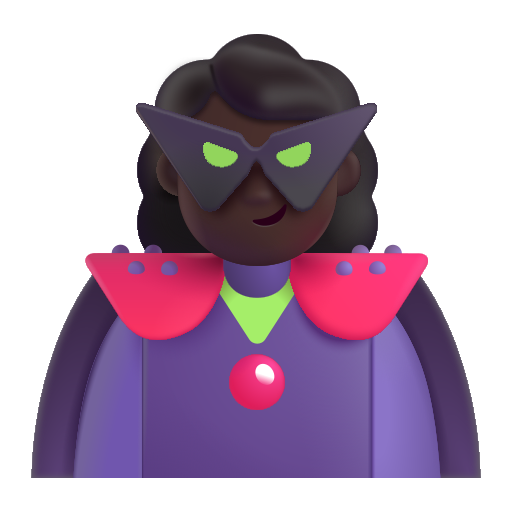
woman supervillain color dark